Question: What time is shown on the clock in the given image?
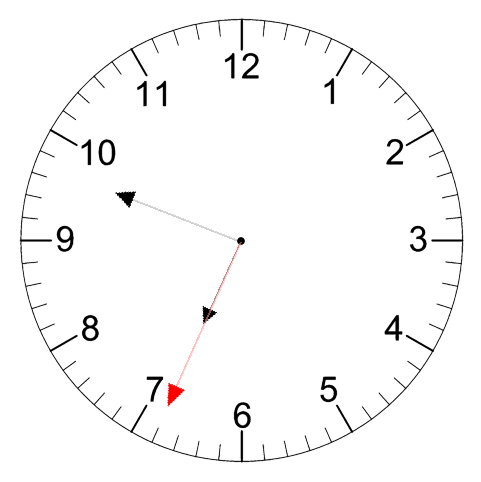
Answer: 06:48:34